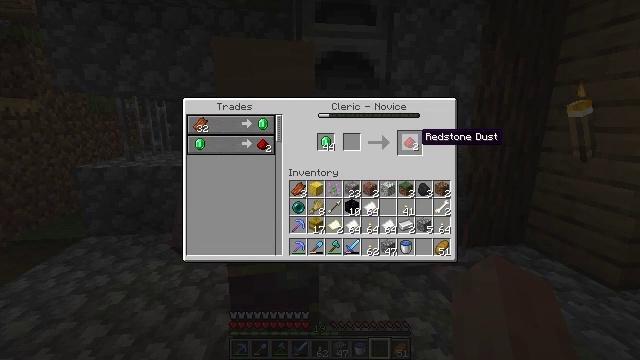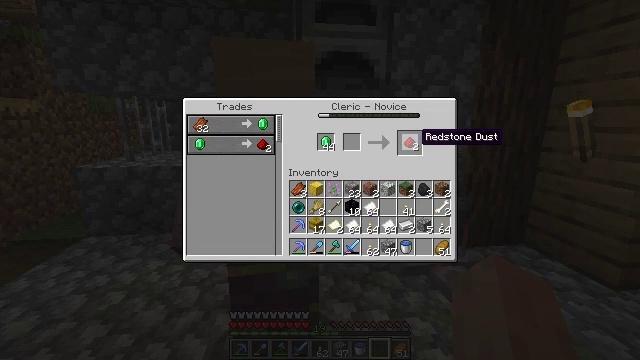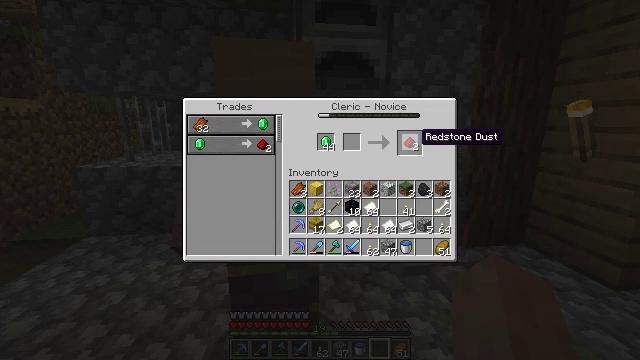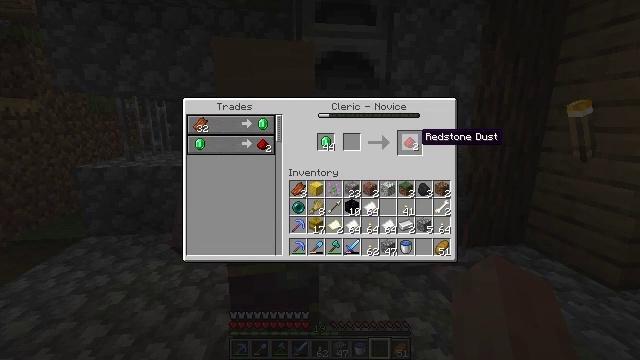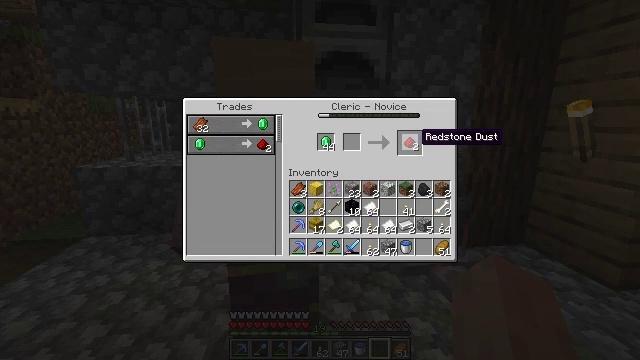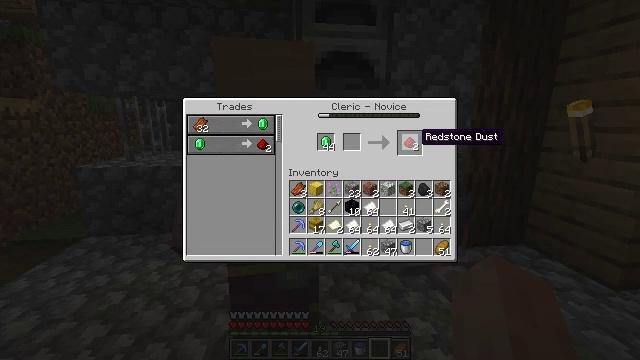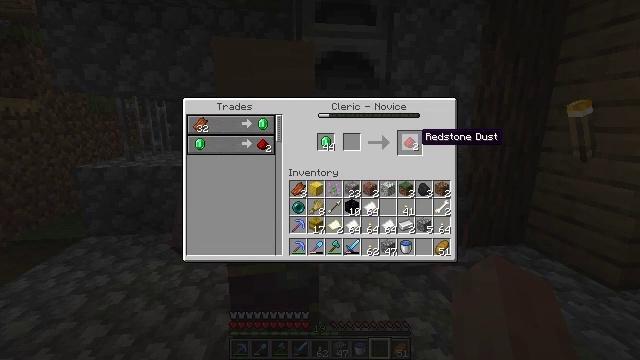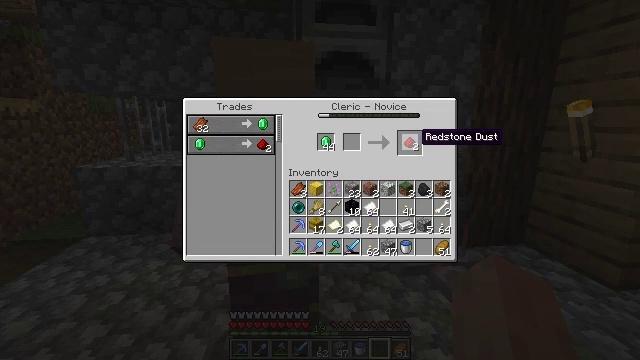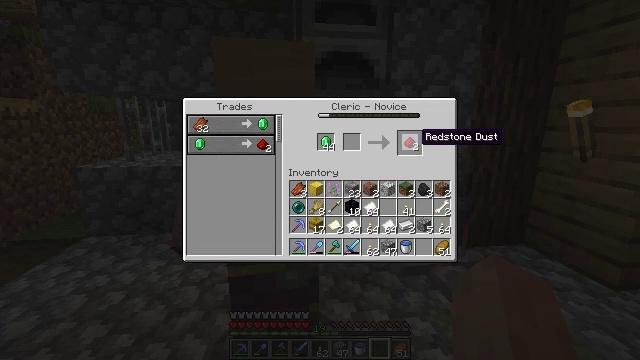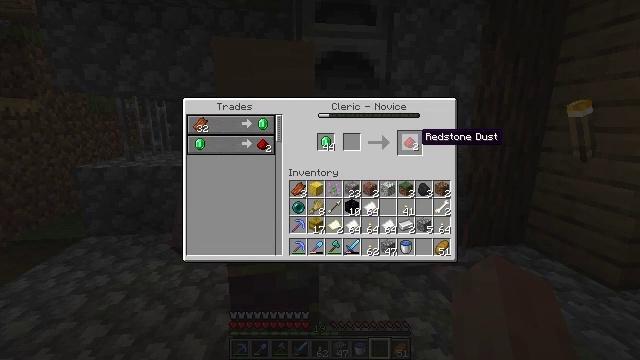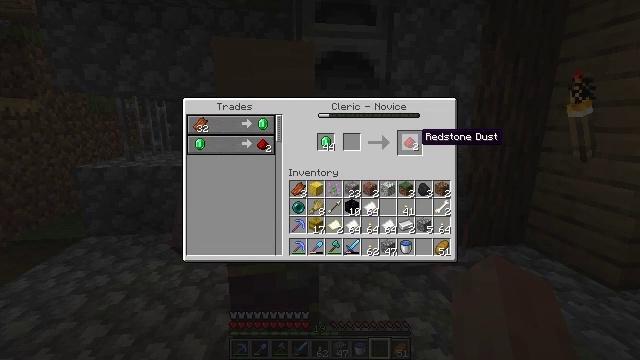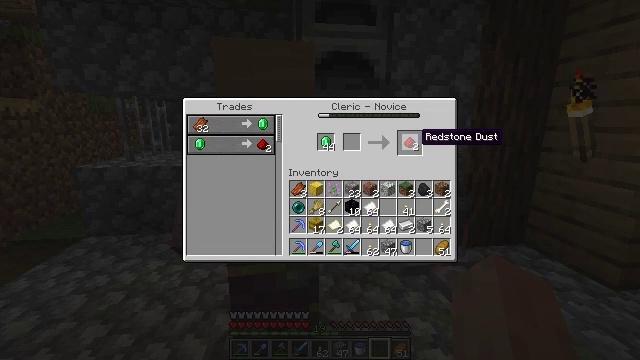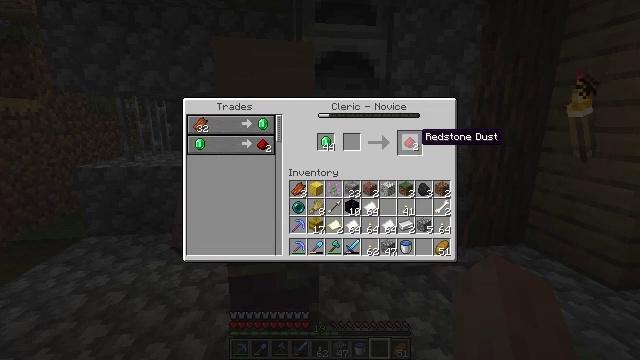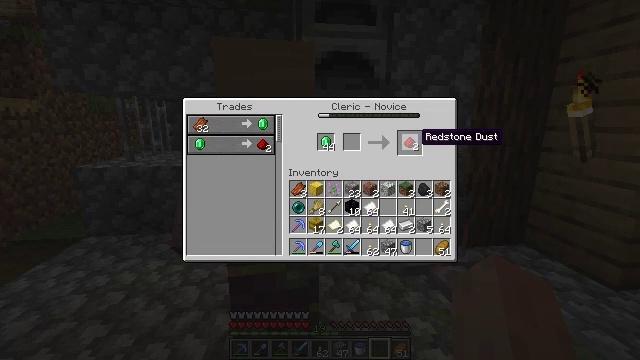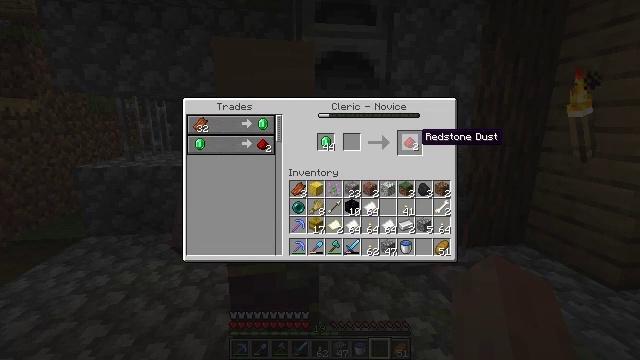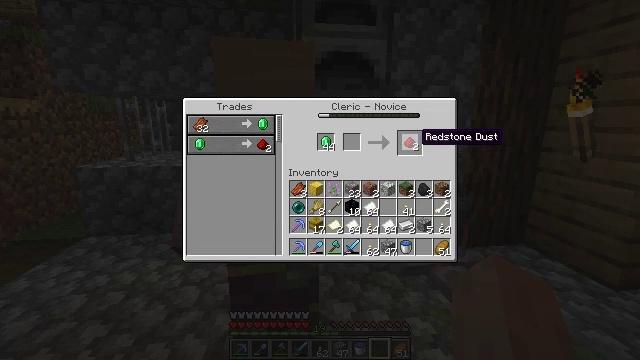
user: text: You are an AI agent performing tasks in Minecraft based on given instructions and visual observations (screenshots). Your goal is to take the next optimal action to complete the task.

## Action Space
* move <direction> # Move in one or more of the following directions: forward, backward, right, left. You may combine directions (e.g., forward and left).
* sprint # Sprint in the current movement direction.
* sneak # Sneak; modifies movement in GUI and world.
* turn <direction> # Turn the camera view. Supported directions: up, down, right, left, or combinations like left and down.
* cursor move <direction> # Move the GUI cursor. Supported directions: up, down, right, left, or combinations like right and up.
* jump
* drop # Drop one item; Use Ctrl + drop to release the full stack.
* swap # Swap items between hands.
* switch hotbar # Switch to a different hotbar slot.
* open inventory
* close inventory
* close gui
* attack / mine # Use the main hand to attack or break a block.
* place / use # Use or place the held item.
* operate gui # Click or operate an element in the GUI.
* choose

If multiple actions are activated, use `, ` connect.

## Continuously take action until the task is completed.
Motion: motion action
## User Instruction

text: Interact with the crafting table for redstone.
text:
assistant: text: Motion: no_op
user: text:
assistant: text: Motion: no_op
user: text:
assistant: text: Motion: no_op
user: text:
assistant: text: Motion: no_op
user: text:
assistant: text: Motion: no_op
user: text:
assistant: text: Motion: no_op
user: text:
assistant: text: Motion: no_op
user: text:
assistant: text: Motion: no_op
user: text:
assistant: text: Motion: no_op
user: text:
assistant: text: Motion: no_op
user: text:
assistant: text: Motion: no_op
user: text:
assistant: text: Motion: no_op
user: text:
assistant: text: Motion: no_op
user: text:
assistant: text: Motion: no_op
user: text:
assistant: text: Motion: no_op
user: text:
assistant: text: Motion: no_op
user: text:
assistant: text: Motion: no_op
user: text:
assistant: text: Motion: no_op
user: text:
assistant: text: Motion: cursor move right
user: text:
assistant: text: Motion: cursor move right and down
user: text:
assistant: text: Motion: cursor move right and down
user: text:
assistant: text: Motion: no_op
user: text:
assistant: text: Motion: no_op
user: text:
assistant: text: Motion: no_op
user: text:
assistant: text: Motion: no_op
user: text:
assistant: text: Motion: no_op
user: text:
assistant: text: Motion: no_op
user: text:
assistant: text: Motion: no_op
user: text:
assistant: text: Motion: no_op
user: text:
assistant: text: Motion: no_op